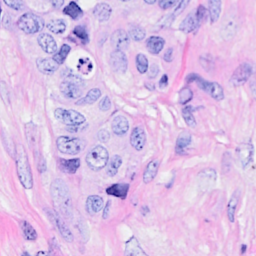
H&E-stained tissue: Breast